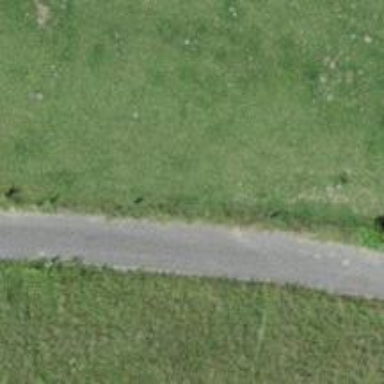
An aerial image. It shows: Well-maintained track road with grade 1 tracktype.